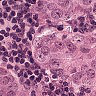
Metastatic tissue present: yes